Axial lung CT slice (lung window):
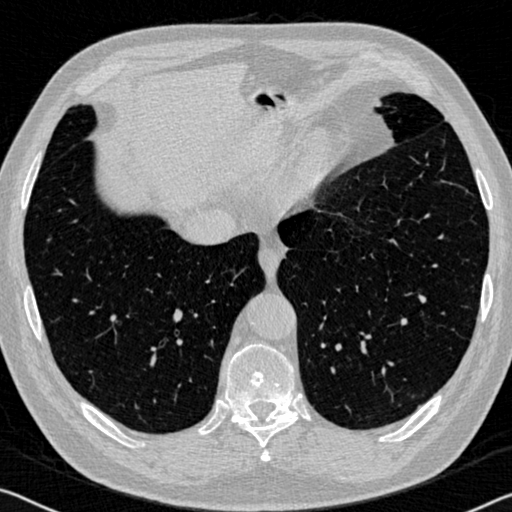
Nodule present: no